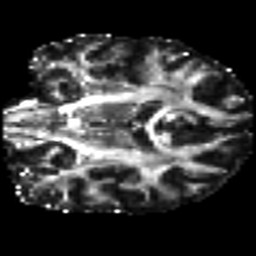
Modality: FA
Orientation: coronal
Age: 31
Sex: male
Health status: ill
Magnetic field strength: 3 T
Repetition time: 8.4 s
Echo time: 0.0926 s